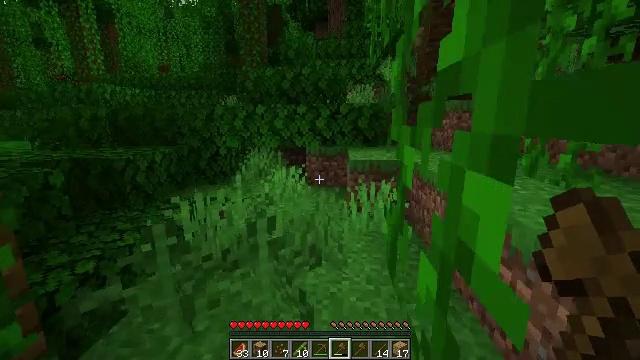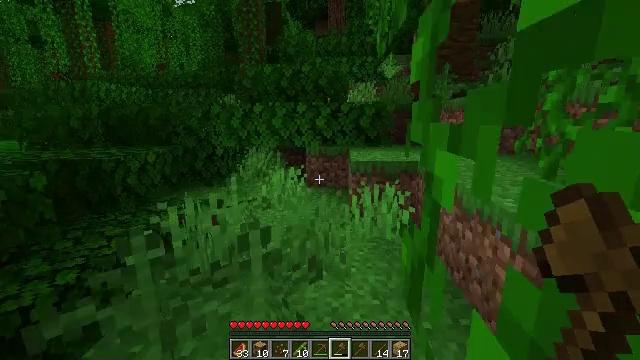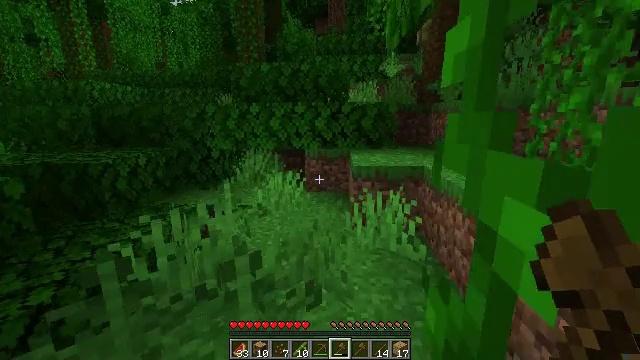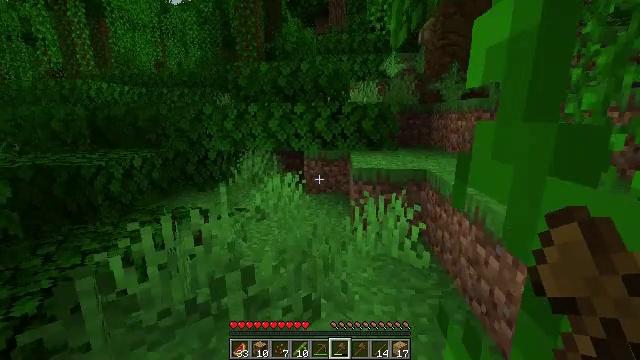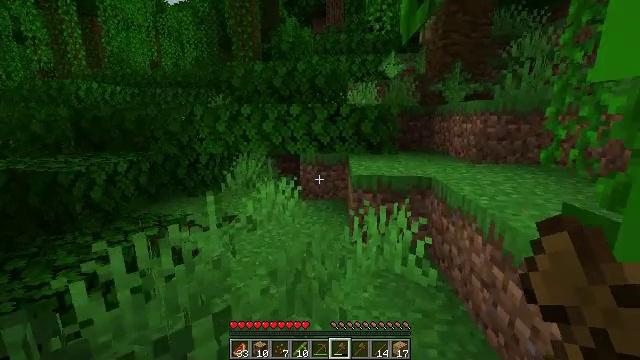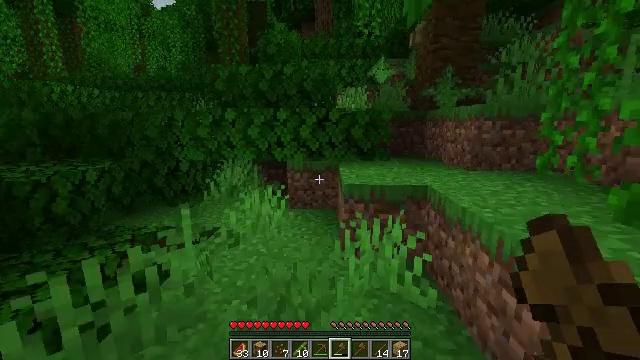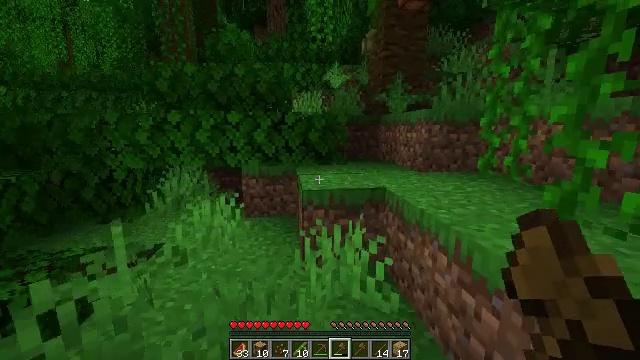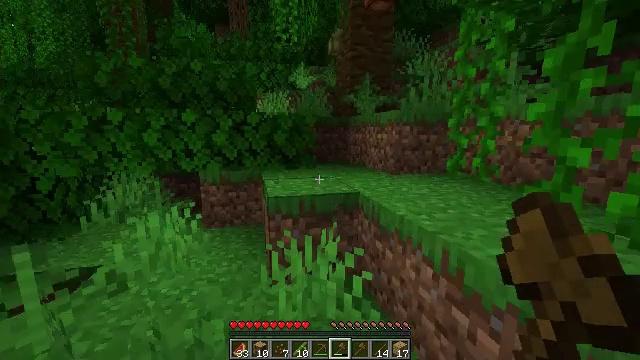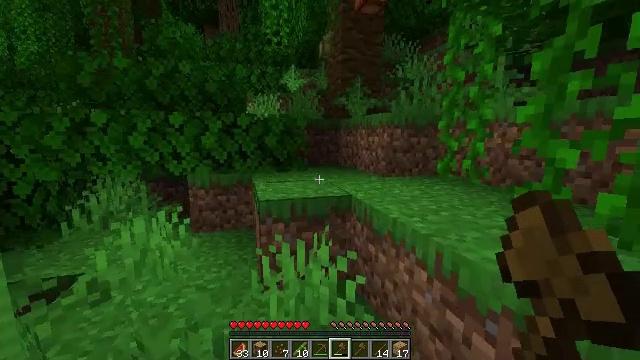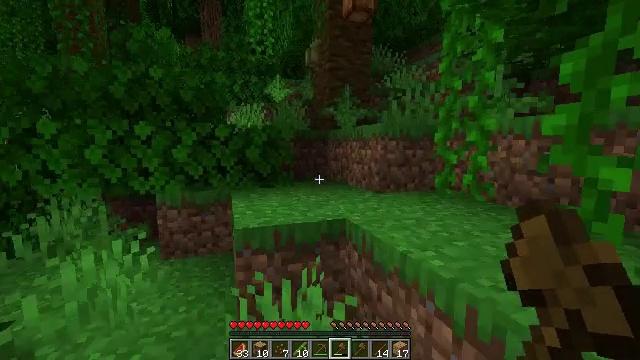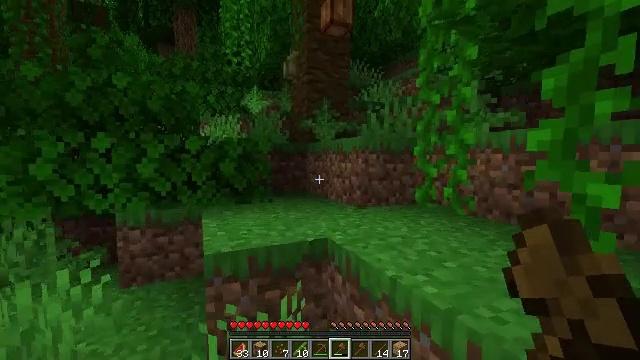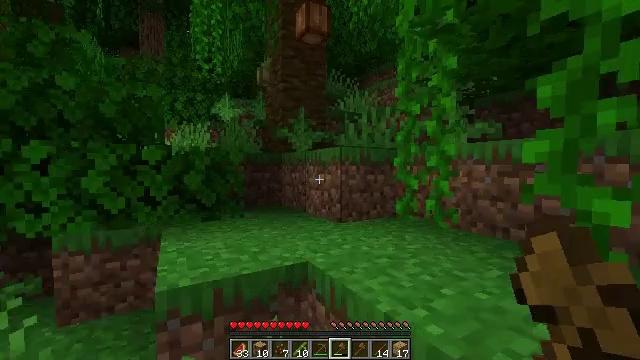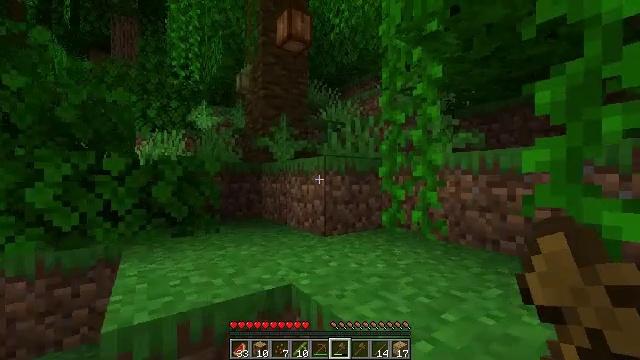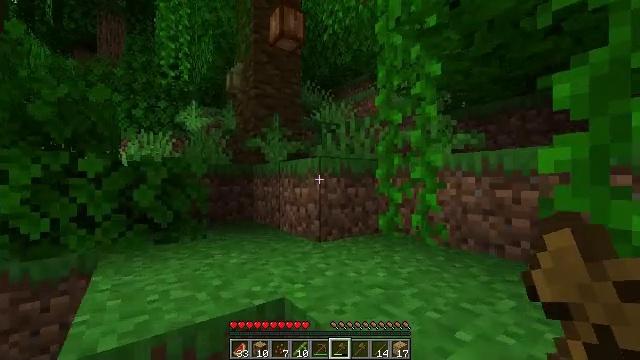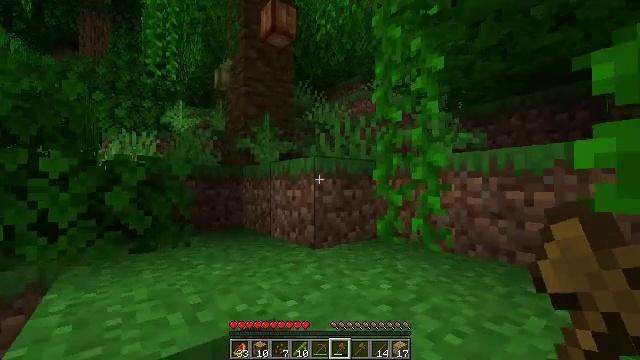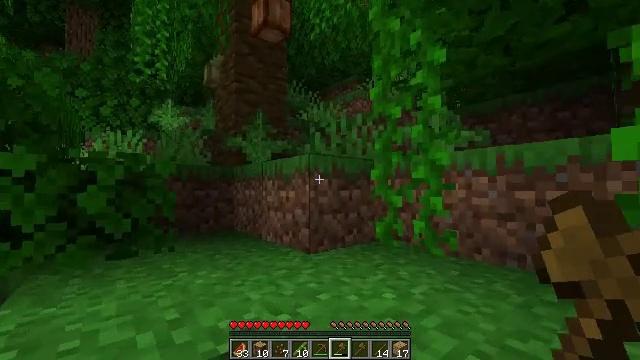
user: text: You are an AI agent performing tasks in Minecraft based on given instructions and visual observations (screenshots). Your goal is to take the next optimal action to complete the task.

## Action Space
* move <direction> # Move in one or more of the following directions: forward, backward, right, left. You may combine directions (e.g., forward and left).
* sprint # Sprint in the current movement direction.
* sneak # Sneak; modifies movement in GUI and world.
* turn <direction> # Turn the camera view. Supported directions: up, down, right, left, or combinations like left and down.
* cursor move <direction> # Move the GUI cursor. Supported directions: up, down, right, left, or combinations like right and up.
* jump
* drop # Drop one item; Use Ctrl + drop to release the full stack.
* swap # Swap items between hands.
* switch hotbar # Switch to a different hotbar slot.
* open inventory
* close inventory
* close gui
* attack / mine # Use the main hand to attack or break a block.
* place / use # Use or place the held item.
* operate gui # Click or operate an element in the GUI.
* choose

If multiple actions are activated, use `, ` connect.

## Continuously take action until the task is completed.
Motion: motion action
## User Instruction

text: Attack the jungle leaves to remove it.
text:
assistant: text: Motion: move forward
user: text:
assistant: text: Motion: move forward
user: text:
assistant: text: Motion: move forward
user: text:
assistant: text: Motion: move forward
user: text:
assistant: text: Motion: move forward, turn right and up
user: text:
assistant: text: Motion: move forward, turn right
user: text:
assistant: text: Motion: move forward, turn right
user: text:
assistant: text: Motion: move forward, turn right
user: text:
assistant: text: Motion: move forward, turn right and up
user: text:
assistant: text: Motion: move forward, turn right and up
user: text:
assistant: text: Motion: move forward, turn right and up
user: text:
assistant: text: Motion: move forward, turn right and up
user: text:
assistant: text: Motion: move forward, turn right
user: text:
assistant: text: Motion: move forward, turn right
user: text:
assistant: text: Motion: move forward, turn right
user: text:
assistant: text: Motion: move forward
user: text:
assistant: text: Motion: move forward
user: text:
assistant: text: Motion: move forward, jump
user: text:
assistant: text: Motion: move forward and move left, jump
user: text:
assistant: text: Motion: move forward and move left, jump
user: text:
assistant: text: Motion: move forward and move left, jump
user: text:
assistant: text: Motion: move forward and move left
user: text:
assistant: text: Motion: move forward and move left
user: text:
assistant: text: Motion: move forward
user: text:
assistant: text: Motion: move forward
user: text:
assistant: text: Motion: move forward
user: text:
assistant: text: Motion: move forward, turn left
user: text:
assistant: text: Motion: move forward, turn left and down
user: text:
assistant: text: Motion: move forward, turn left and down
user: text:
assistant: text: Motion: move forward, turn left and down